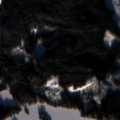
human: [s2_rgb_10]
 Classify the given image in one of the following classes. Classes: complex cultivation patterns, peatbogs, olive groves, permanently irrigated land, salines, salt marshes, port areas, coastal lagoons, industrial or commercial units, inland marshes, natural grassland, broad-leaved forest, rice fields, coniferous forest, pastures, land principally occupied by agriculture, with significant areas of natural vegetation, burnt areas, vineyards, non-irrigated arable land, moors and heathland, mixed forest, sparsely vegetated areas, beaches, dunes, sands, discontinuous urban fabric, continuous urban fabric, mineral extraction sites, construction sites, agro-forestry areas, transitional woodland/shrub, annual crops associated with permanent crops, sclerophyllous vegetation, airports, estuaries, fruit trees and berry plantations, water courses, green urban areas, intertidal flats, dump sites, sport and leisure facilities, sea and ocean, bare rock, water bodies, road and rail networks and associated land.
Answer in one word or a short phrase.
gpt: coniferous forest, mixed forest, water bodies